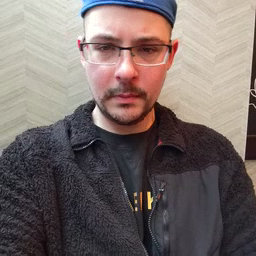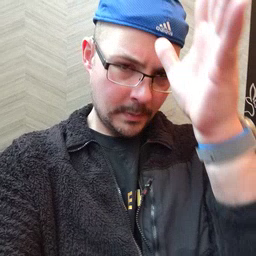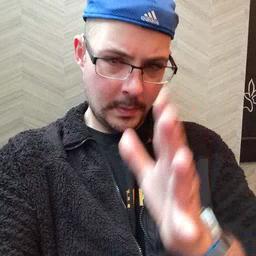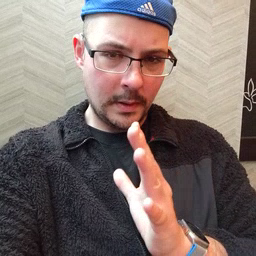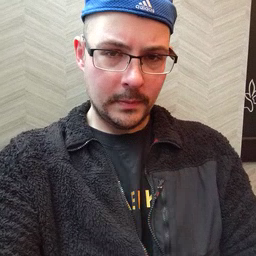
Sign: man